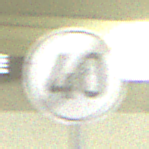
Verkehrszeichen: EndeGeschwindigkeit40
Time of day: NotSpecified
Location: Indoor (Special)
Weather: NotSpecified
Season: NotSpecified
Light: Artificial